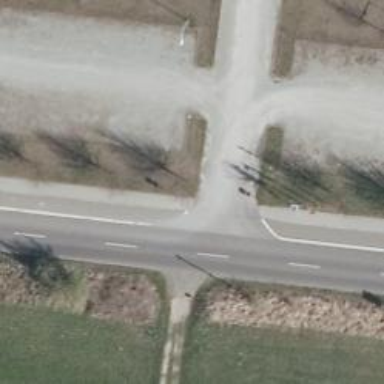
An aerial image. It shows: Unclassified road with asphalt surface.